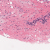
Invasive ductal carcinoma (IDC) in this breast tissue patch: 0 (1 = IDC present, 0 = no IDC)